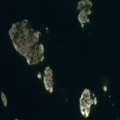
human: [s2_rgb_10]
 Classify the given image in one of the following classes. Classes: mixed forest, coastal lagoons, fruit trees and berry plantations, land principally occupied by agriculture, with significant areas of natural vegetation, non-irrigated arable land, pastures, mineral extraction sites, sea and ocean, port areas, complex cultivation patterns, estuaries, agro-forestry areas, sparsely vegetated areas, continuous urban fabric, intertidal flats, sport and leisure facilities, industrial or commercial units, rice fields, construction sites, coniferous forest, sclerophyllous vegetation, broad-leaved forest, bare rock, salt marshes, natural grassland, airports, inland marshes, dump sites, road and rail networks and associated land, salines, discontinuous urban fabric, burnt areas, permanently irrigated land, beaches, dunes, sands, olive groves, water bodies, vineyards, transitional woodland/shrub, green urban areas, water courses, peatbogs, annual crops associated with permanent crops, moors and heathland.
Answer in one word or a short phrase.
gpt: sea and ocean